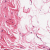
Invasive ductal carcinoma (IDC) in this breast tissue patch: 0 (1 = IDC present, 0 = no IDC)